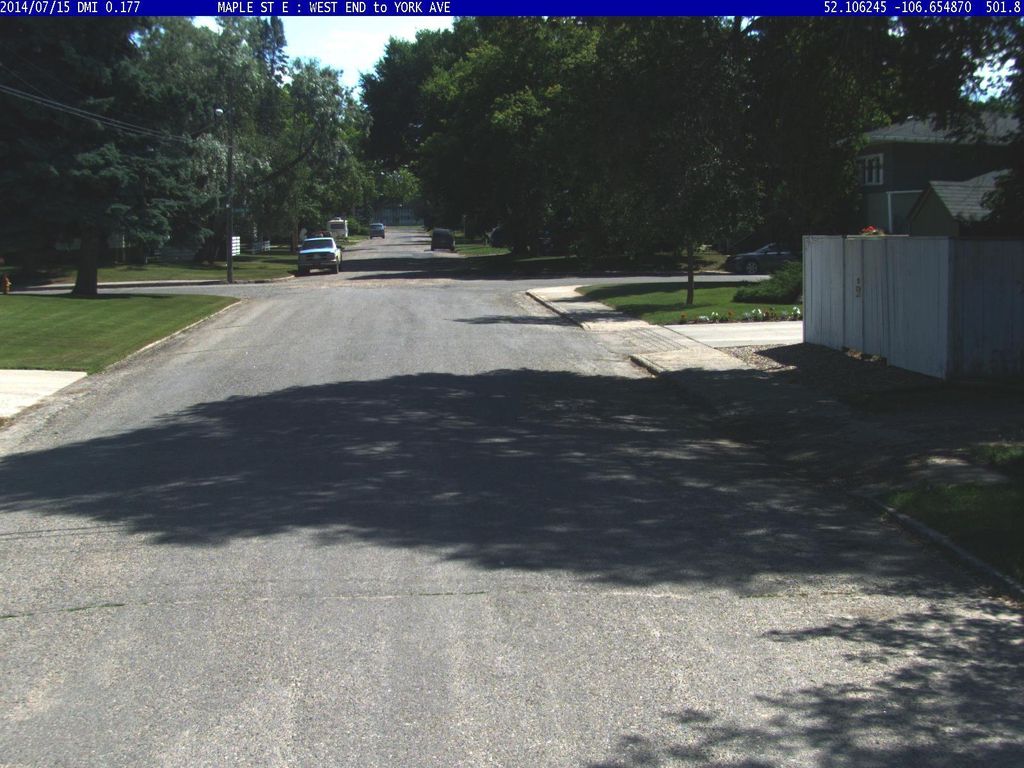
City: saskatoon